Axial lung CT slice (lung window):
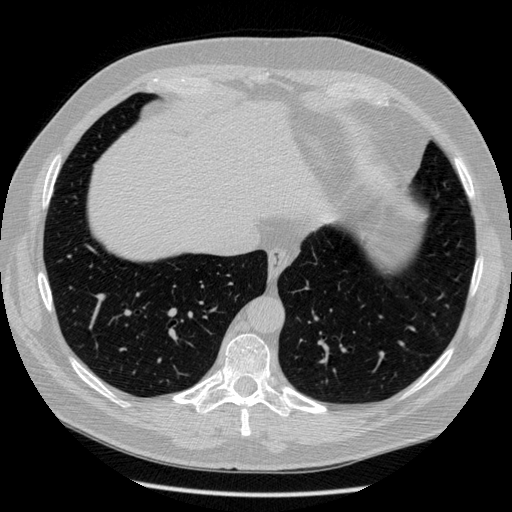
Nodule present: no